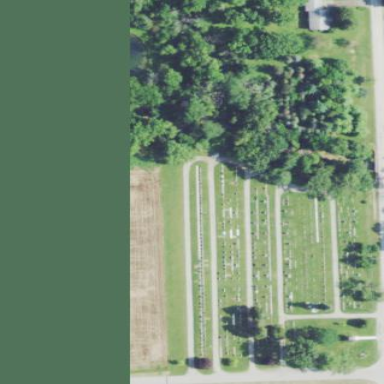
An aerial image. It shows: Grave yard.